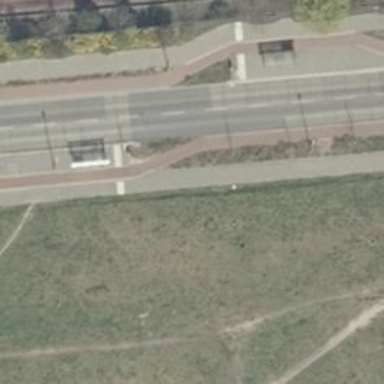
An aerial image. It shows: Cycleway road with separate sidewalk.